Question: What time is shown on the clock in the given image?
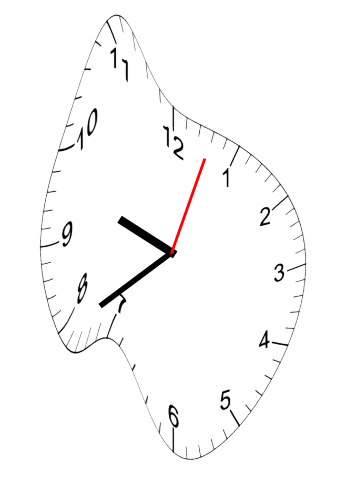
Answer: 09:39:03